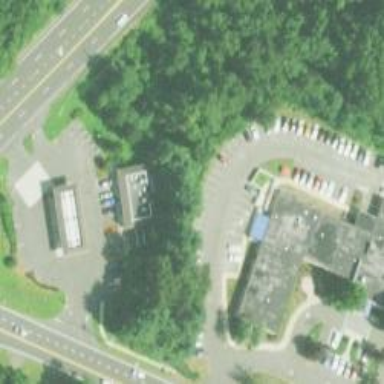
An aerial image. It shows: Convenience shop.